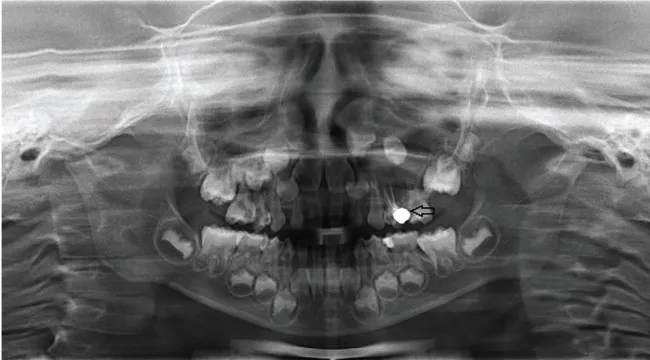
Preoperative and postoperative examination. The abnormal radiolucency also displaced upwards the bud of the left maxillary first premolar (A).
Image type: radiology (x_ray)